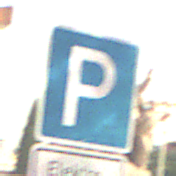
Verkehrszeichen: Parken
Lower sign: FahrzeugeVerbaleAngabe3
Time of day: MorningAfternoon
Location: Outdoor (Suburban)
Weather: Clear
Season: NotSpecified
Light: Natural